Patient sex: M
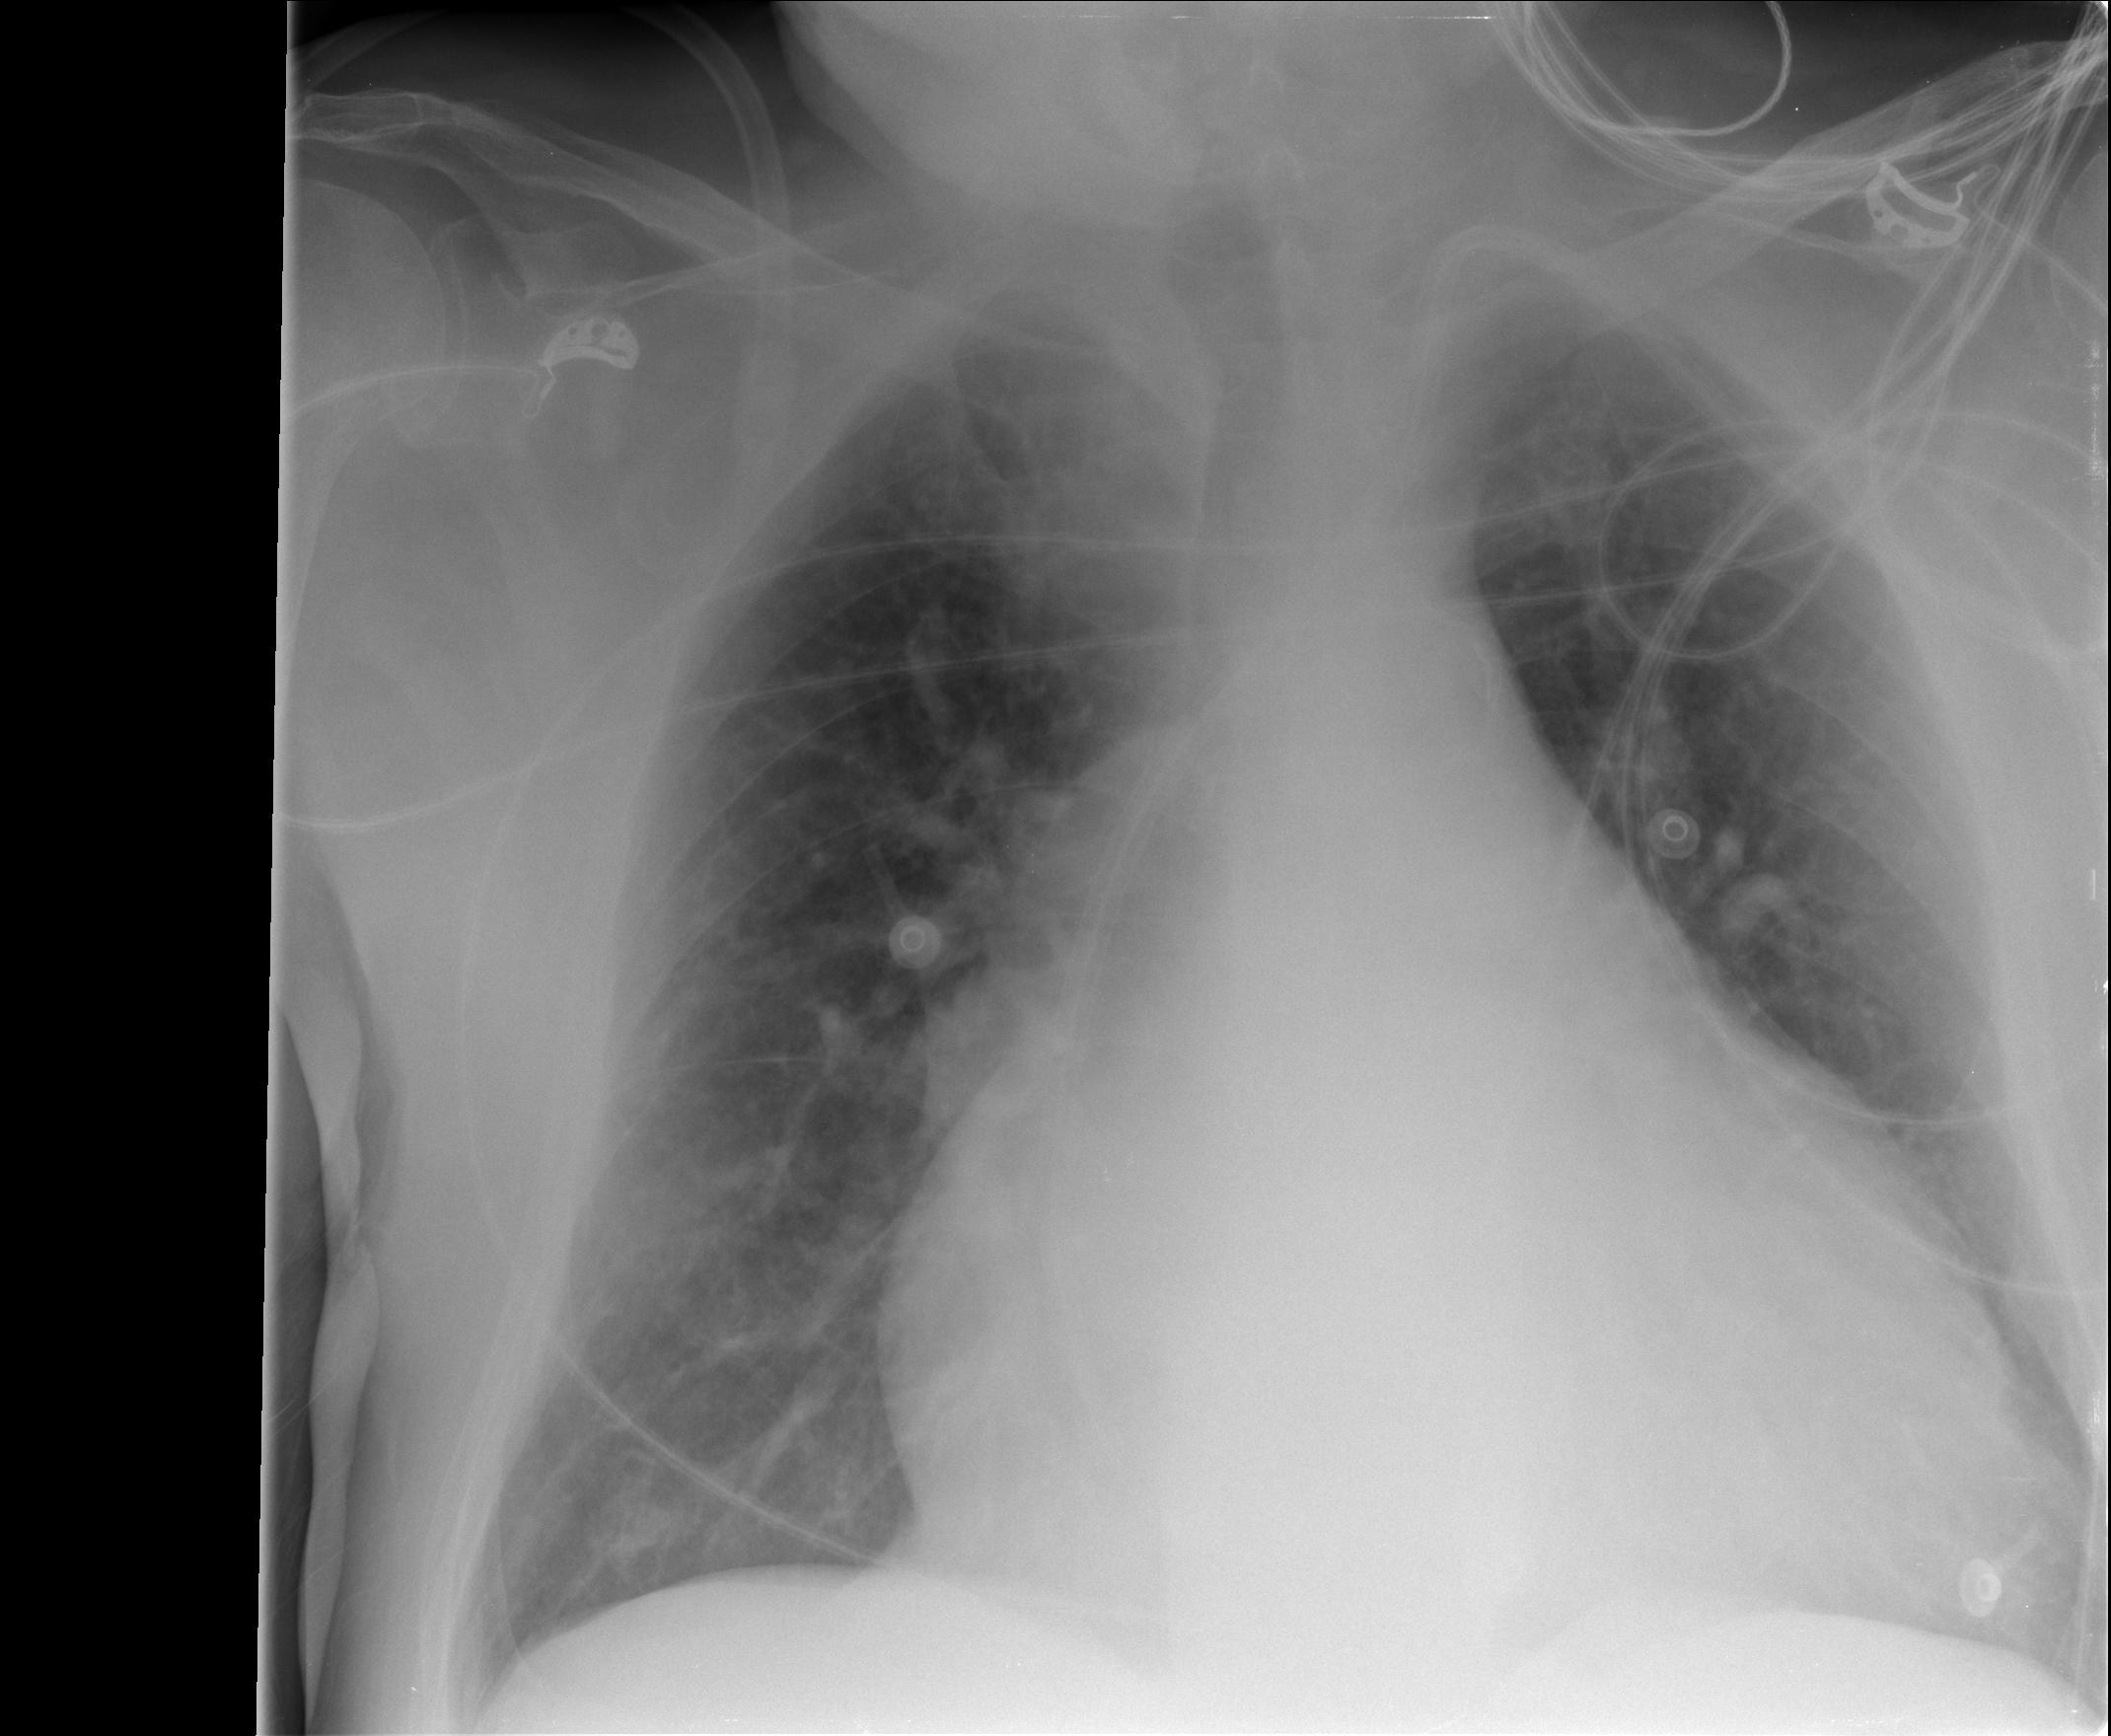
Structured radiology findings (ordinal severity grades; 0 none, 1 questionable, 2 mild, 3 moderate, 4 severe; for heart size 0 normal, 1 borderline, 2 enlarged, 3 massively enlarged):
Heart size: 3
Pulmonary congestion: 2
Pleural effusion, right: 0
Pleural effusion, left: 0
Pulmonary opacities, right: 0
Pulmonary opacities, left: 0
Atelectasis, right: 0
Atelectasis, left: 0